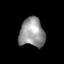
Tissue: lung
Cell type: Others
Senescence score: 0.2276
Nuclear area (px): 715
Mean DAPI intensity: 148.052